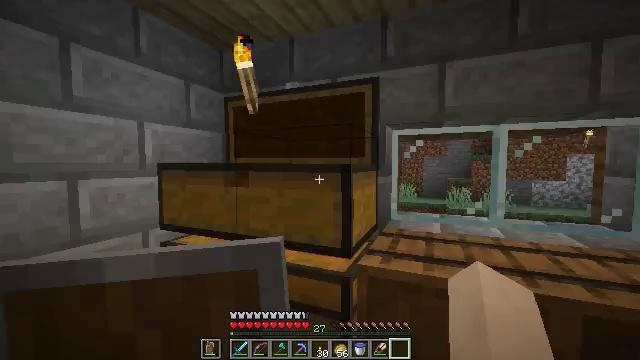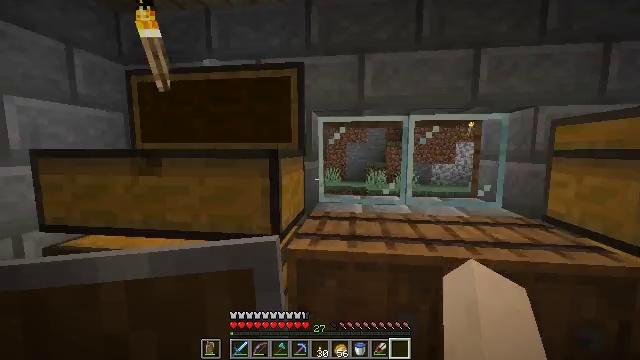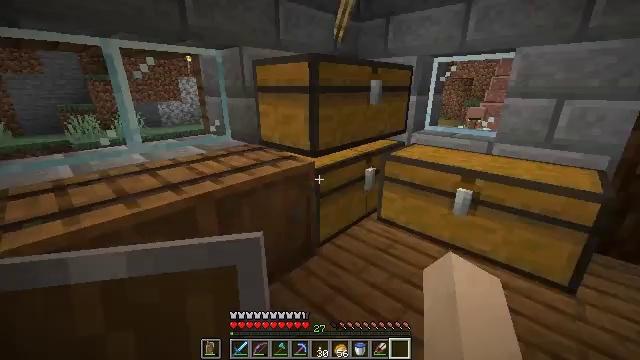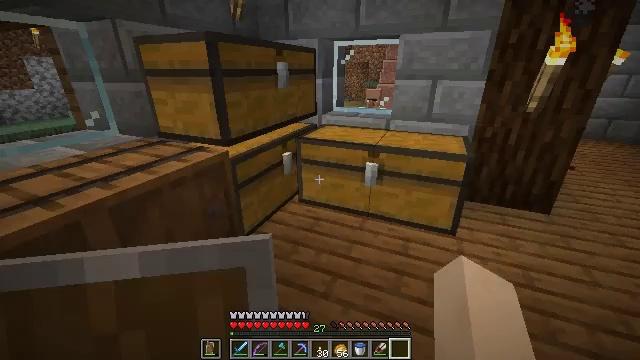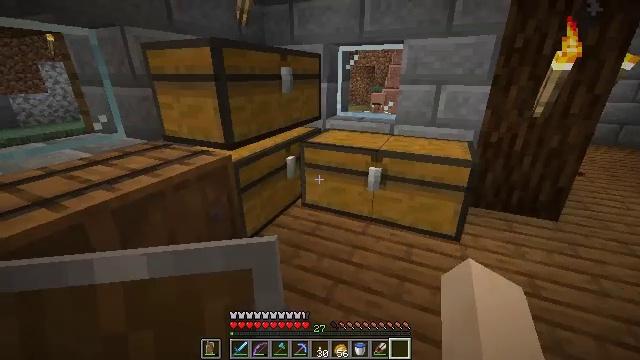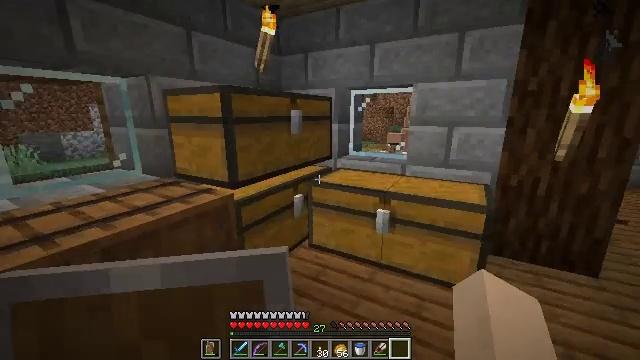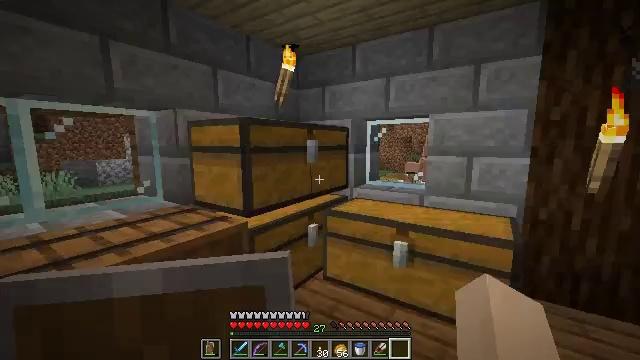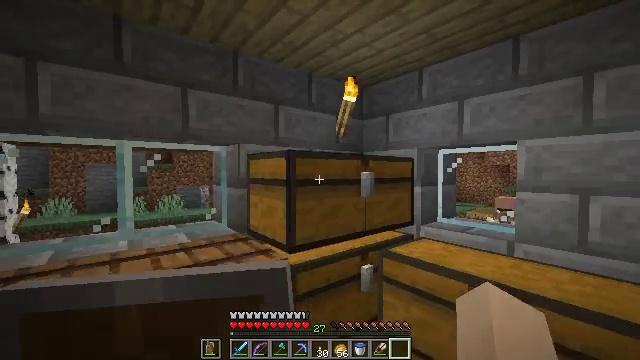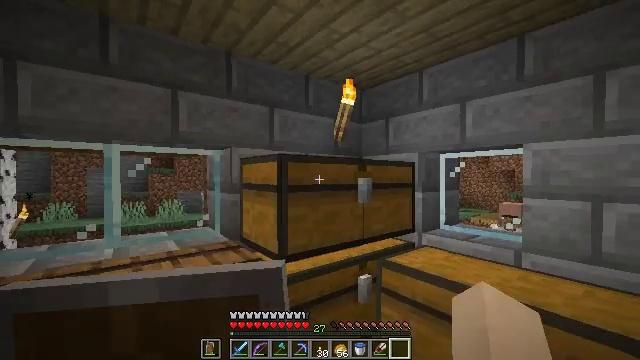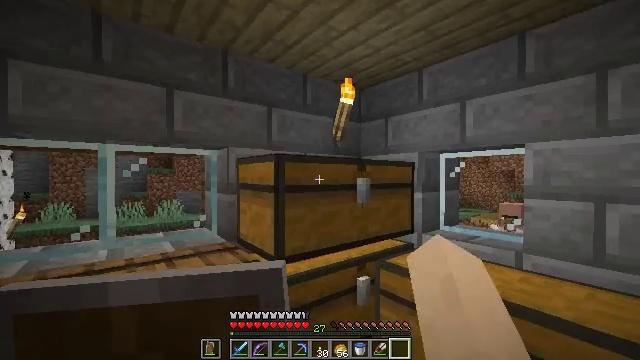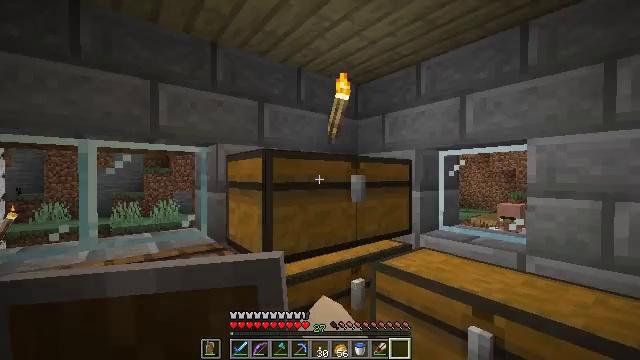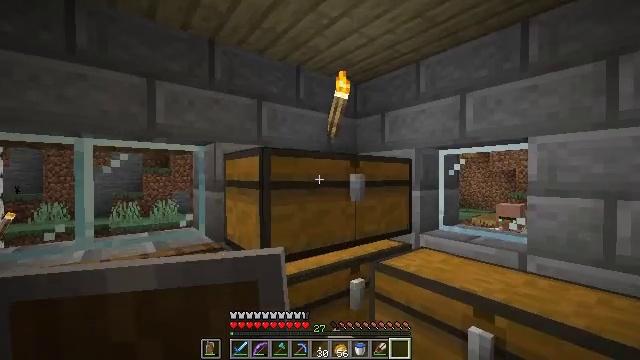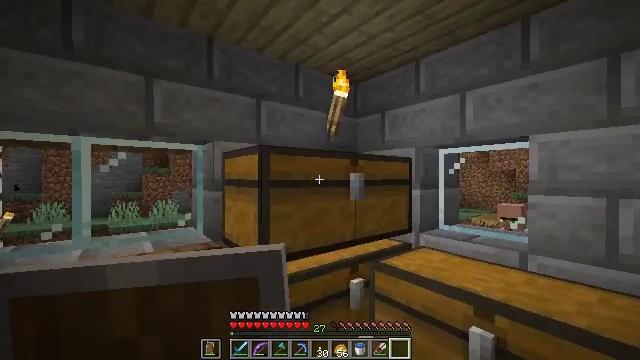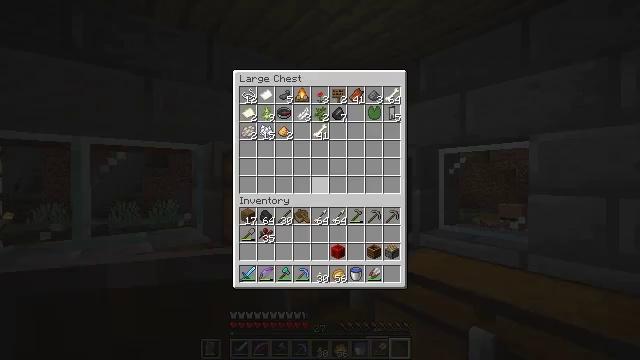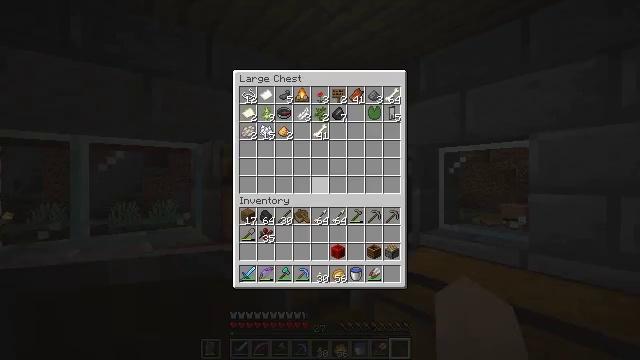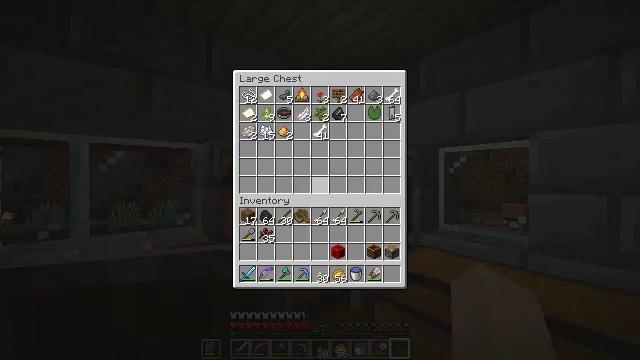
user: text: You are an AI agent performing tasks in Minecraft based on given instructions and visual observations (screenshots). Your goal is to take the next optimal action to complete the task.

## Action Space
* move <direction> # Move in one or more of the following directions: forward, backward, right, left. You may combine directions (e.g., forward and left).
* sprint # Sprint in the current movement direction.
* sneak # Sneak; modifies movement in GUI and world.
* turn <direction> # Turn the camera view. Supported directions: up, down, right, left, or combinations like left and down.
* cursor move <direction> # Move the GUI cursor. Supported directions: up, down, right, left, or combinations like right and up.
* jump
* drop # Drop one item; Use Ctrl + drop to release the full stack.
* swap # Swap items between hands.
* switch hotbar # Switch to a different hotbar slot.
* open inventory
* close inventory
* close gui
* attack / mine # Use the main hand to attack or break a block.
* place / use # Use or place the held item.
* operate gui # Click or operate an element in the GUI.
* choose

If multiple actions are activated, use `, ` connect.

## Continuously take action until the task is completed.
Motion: motion action
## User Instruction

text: Smash the barrel to get its contents.
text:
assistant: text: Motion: turn right and down, close gui
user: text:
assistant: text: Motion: turn right and down
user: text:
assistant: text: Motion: turn right and down
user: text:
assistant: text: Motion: move right, turn left
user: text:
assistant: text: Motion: move forward and move right, turn left and up
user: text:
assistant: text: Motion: move forward and move right, turn left and up
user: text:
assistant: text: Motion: move forward and move right, turn left and up
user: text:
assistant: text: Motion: move forward, turn up, use / place
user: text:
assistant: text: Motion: use / place
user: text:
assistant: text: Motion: use / place
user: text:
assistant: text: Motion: no_op
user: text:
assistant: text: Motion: no_op
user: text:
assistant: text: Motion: open gui
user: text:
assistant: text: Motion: no_op
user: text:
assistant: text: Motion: no_op
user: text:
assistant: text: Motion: no_op
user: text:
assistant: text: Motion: turn right and down, close gui
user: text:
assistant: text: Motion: move forward, turn right and down
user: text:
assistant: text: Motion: move forward, turn right and down
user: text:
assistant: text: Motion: move forward
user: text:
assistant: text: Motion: move forward
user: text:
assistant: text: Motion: move forward
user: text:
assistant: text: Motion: move forward
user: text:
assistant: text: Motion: move forward and move left
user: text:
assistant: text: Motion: move forward and move left
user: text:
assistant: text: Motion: move forward and move left
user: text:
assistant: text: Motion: move forward and move left
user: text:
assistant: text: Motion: move forward and move left, turn right and up
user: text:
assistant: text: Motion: move left
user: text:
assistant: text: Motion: move left